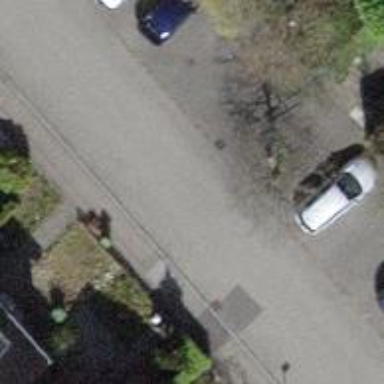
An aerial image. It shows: Residential road with asphalt surface and sidewalk on the left side.